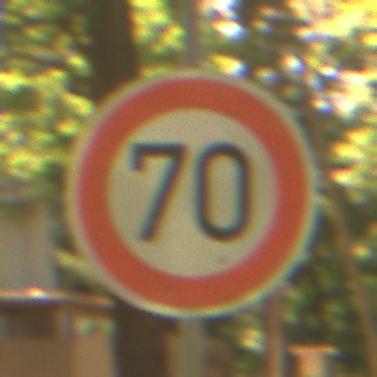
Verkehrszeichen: Geschwindigkeit70
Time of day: Midday
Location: Outdoor (Nature)
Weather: PartlyCloudy
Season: NotSpecified
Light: Natural